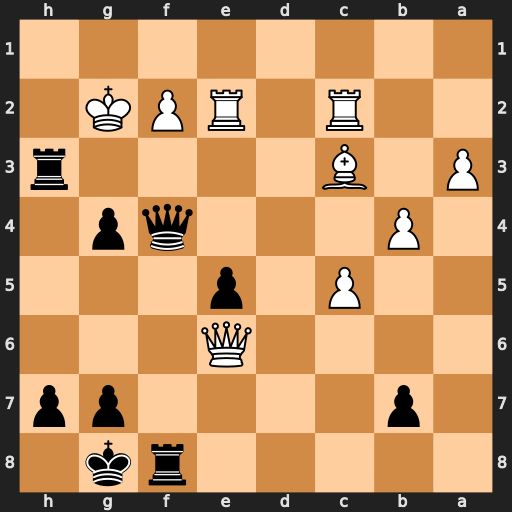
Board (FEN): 5rk1/1p4pp/4Q3/2P1p3/1P3qp1/P1B4r/2R1RPK1/8
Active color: b
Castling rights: -
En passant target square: -
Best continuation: Kh8 Qd5 Qh2+